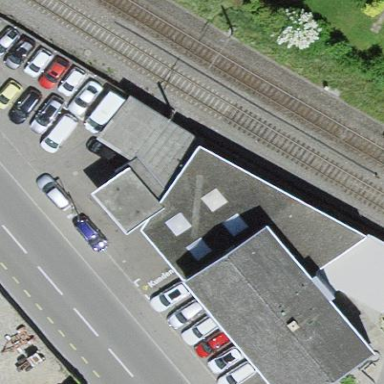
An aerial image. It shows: View of roof of building.